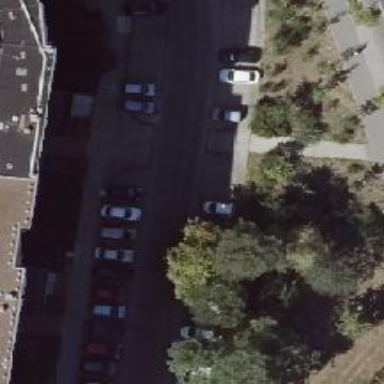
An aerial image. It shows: Residential road with concrete surface. There are parallel parking lanes on both sides and concrete sidewalk on the right.